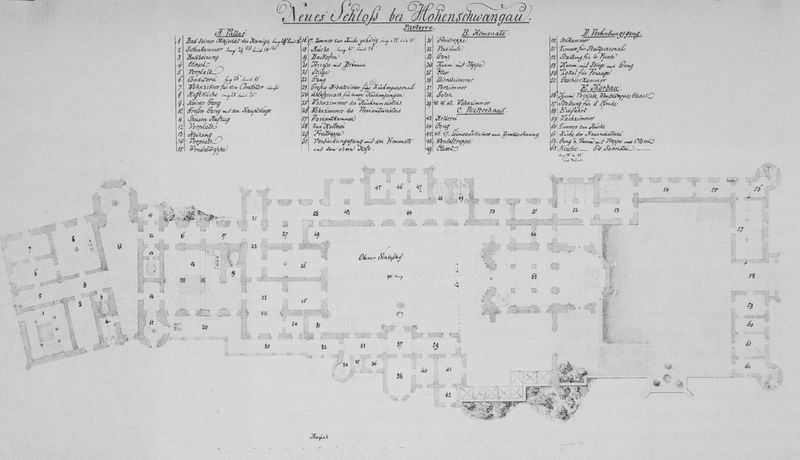
Titel: Gesamtanlage Schloß Neuschwanstein, Grundriss des Erdgeschosses
Künstler: Eduard Riedel
Standort: Schwangau
Institution: Schloß Neuschwanstein
Schlagwörter: weiß, fenster, schwarz, skizze, zeichnung, zimmer, anlage, park, schloss, wand, architektur, büsche, kirche, pflanzen, deutschland, schrift, ansicht, türen, mauer, graphik, hof, saal, könig, symmetrie, zahlen, ziffern, hoch, aufsicht, wände, eingang, gewölbe, bayern, türme, palast, druck, stich, beschriftung, überschrift, räume, entwurf, karte, kreuzgratgewölbe, mauern, kapelle, reichtum, plan, kabinett, nummerierung, geometrie, ludwig, höfe, legende, geschoss, grundriss, aufriss, bauplan, gänge, appartement, zweidimensional, beschriftet, lageplan, hog, teile, trakt, kammern, erläuterungen, eklektizismus, riesig, säle, ludwig i., ludwig ii, ludwig ii., trakte, orientierung, flure, skizee, liste, schlosshof, hohenschwangau, füssen, neues schloss, pflanten, ekletizissmus, kabinette, kabinetts, neues schloss in hohenschongau, grundriss neues schloss hohenschwangau, t+ren, schlgrundriß, neuenschwanstein, bauploan, w#nde